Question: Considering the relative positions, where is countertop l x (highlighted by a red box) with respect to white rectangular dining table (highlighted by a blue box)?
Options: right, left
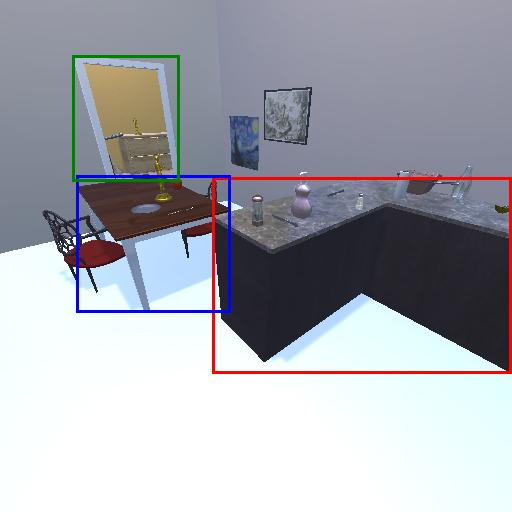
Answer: right